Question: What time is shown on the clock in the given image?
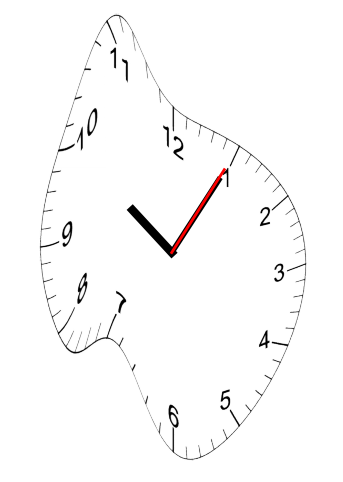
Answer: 10:05:05